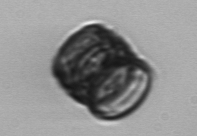
Label: Paralia_sulcata